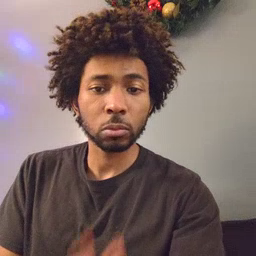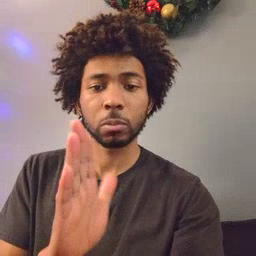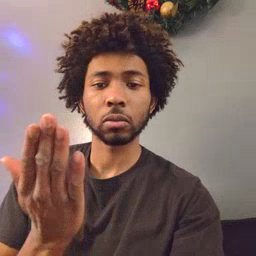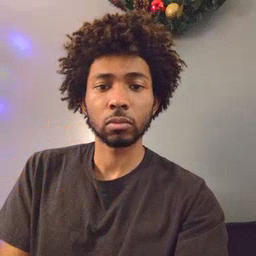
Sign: book